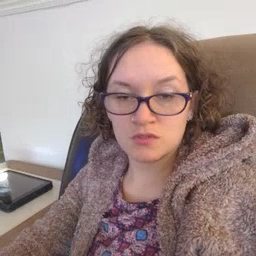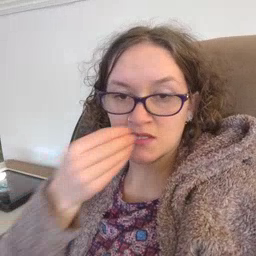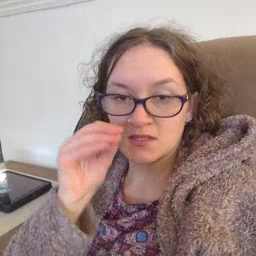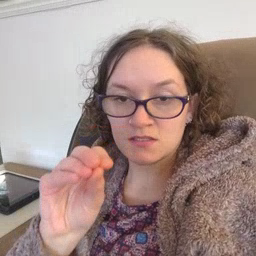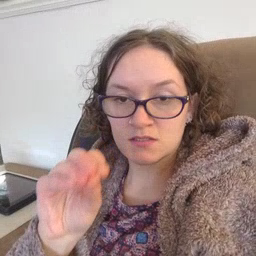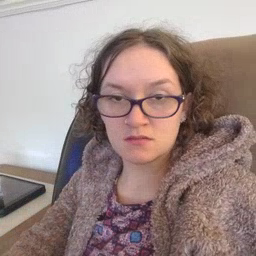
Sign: kiss